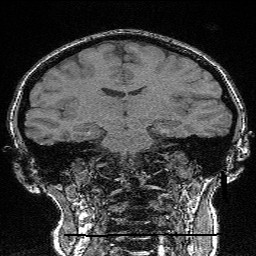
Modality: FLASH
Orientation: sagittal
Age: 26
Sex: female